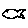
Label: fish